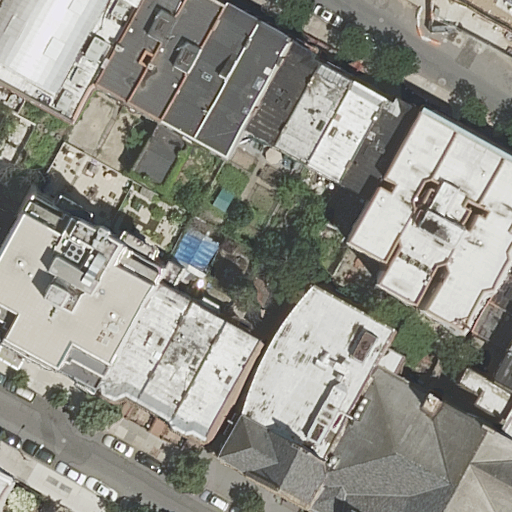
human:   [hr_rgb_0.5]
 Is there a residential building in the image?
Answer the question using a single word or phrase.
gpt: yes

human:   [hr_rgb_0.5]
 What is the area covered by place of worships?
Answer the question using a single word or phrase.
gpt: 390m2

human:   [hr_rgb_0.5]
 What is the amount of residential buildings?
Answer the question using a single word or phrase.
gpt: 23

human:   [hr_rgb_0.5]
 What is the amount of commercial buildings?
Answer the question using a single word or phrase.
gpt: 1

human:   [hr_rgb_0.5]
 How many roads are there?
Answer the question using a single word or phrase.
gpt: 2

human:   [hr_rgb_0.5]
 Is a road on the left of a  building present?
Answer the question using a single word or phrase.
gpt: yes

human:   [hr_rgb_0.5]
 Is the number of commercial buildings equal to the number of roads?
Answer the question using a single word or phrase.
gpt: no

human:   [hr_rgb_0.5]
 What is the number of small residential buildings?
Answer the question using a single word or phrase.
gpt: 5

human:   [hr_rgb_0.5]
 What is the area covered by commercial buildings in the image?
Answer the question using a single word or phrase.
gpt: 1040m2

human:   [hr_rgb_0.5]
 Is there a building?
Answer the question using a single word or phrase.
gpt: yes

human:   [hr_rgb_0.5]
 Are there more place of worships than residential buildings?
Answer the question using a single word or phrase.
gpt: no

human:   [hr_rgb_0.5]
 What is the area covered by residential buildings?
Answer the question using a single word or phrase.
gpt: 5175m2

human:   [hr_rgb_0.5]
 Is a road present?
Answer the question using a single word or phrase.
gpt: yes

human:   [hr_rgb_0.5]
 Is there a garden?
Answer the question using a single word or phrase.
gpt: yes

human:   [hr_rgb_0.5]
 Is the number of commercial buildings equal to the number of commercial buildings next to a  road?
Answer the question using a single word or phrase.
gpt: yes

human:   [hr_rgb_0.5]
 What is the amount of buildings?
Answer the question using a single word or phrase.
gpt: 24

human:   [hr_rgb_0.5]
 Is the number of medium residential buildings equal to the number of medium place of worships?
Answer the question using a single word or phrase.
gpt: no

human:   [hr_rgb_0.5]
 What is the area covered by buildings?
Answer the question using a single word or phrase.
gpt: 6215m2

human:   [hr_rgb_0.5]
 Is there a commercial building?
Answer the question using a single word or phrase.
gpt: yes

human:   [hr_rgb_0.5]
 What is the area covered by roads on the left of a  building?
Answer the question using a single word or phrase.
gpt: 0m2

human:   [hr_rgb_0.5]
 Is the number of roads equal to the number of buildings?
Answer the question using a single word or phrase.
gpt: no

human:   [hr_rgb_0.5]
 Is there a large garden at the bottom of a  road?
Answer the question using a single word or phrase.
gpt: yes

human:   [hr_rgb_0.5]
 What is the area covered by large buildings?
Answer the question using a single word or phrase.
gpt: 2414m2

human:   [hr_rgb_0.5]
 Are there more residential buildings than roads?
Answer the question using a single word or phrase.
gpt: yes

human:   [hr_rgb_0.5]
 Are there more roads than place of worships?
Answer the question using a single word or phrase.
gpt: yes

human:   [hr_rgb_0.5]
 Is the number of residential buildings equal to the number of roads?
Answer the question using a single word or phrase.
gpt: no

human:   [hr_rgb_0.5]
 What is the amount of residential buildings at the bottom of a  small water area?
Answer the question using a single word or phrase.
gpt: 0

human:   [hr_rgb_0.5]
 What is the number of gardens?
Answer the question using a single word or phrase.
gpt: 1

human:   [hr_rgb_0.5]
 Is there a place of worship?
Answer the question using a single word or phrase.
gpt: yes

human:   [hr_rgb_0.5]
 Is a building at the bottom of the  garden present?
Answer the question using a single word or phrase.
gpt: no

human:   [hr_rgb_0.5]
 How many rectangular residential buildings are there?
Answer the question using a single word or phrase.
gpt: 13

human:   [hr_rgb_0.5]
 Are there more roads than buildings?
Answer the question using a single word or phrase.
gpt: no

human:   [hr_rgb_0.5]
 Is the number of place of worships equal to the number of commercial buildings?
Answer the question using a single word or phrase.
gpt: yes

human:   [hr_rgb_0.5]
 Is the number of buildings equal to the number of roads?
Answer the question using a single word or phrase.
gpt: no

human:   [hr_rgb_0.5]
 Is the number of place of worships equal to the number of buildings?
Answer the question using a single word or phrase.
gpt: no

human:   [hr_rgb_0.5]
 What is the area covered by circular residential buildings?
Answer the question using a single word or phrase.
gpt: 0m2

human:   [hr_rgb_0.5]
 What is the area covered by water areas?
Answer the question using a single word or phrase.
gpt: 0m2

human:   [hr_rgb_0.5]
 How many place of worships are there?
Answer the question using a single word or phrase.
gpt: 1

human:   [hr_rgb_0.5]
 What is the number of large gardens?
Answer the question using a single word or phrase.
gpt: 1

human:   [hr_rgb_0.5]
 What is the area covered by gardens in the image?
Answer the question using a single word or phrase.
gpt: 1202m2

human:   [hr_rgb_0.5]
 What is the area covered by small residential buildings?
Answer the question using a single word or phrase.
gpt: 171m2

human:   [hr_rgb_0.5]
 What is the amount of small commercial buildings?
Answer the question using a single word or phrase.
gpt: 0

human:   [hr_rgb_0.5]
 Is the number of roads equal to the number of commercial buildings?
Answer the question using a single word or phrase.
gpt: no

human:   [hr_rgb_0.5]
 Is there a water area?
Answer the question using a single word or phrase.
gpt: no

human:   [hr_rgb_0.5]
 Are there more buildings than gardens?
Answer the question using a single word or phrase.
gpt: yes

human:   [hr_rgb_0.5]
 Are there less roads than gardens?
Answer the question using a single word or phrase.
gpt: no

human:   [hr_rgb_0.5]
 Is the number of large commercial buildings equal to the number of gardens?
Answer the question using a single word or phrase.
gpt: yes

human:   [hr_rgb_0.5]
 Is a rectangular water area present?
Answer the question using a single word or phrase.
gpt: no

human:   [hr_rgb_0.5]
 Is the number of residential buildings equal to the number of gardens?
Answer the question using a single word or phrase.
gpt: no

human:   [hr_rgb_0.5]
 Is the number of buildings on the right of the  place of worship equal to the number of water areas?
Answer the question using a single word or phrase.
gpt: no

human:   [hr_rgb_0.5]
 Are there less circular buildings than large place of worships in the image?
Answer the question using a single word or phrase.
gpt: no

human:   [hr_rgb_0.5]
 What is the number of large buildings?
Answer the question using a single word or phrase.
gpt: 3

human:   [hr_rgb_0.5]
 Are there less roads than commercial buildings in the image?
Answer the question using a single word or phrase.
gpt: no

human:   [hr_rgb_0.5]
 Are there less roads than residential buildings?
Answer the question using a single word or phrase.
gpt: yes

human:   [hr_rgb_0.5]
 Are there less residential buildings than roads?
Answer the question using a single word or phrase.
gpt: no

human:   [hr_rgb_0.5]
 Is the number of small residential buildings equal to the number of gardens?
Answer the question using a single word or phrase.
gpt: no

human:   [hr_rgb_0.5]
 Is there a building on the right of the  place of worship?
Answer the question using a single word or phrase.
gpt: yes

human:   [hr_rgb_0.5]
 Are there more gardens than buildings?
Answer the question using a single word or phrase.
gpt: no

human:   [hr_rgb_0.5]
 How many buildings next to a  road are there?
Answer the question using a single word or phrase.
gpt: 24

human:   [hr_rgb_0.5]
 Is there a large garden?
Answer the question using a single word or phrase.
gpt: yes

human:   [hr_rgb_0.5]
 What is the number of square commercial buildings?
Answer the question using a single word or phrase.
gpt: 0

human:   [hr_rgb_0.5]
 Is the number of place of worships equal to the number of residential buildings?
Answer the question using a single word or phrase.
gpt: no

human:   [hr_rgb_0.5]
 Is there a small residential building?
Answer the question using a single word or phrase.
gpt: yes

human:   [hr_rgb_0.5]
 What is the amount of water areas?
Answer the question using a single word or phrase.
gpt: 0